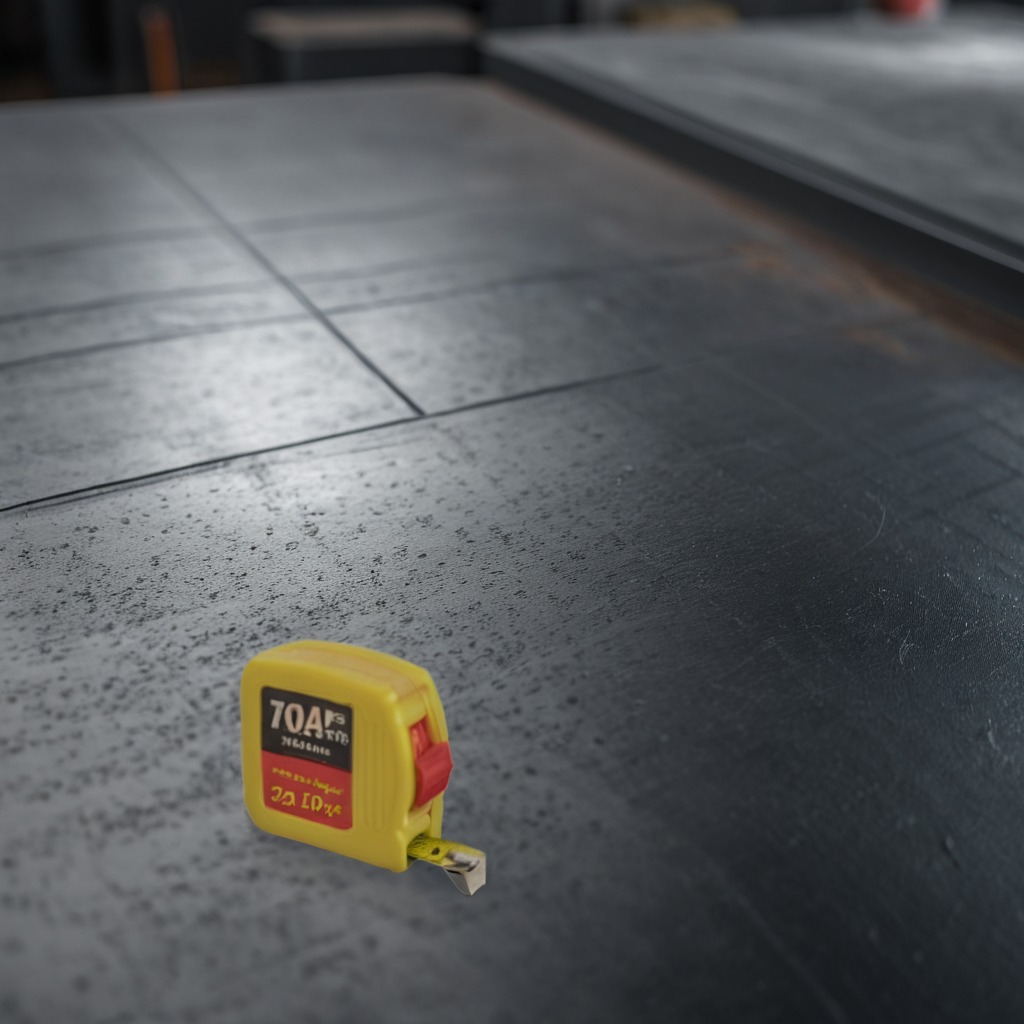
A measuring tape lies on the cold steel table in the mining workshop.